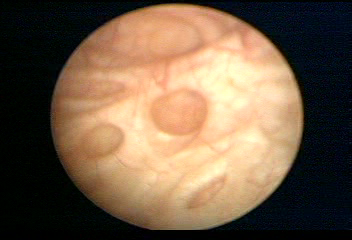
Modality: WLC
Class: Normal mucosa
Bladder cancer association: No